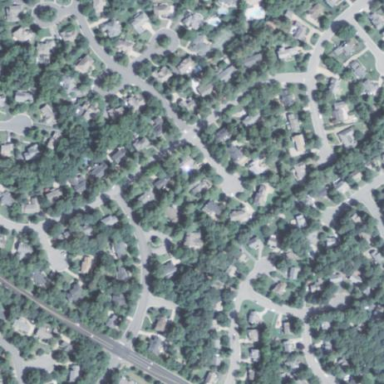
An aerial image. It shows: Residential neighbourhood.